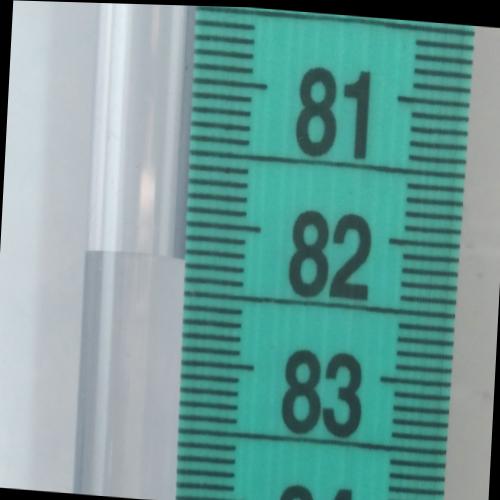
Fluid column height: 82.3 cm